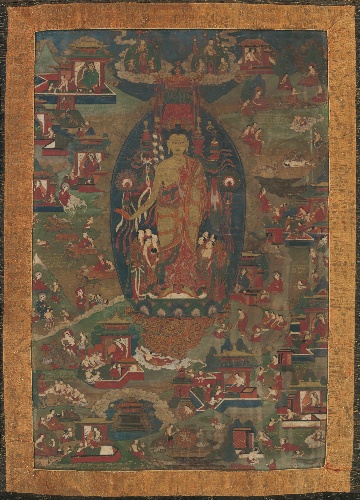
Date: 1573–1619
Object type: Tangka
Classification: Paintings
Medium: Distemper on cloth
Culture: Tibet
Dimensions: Image: 27 3/8 × 18 1/2 in. (69.5 × 47 cm)
Department: Asian Art
Credit line: Zimmerman Family Collection, Purchase, Lila Acheson Wallace Gift, 2012
Accession year: 2012
Repository: Metropolitan Museum of Art, New York, NY
Tags: Buddhism|Buddha|Shakyamuni|Elephants|Horses|Rabbits|Tigers